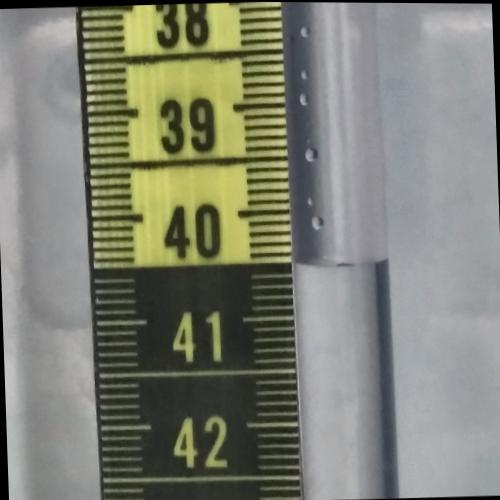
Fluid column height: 40.5 cm